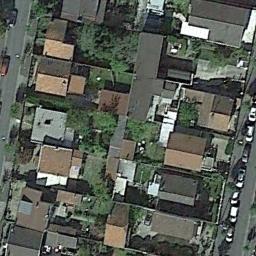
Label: dense_residential